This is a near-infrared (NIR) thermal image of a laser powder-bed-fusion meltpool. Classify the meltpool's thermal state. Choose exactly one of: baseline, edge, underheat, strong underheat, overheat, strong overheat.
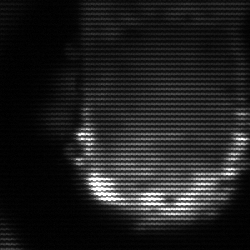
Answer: baseline